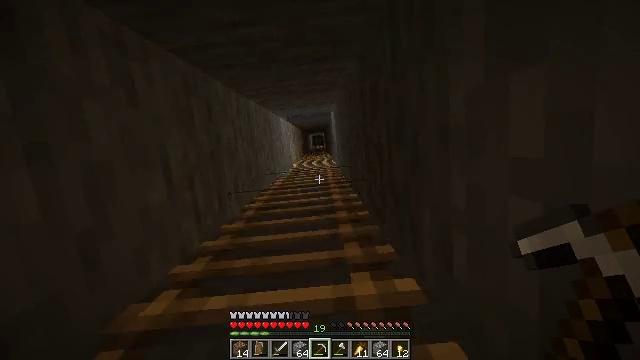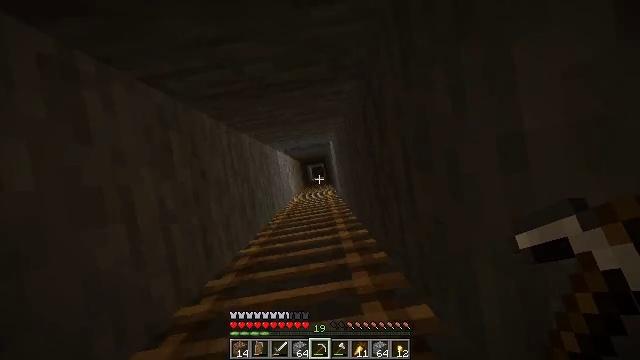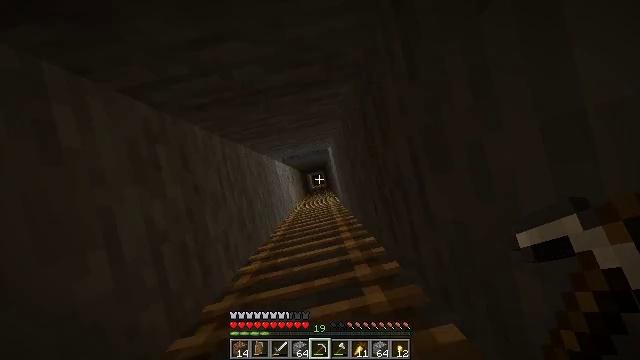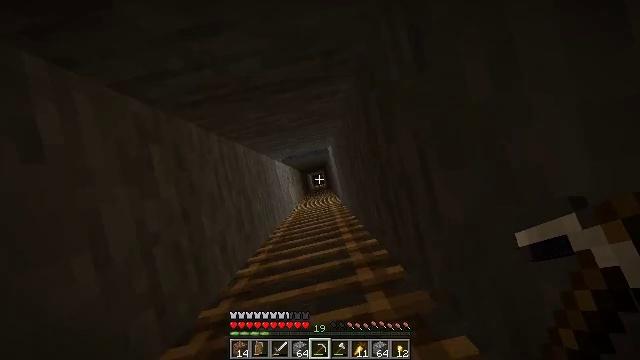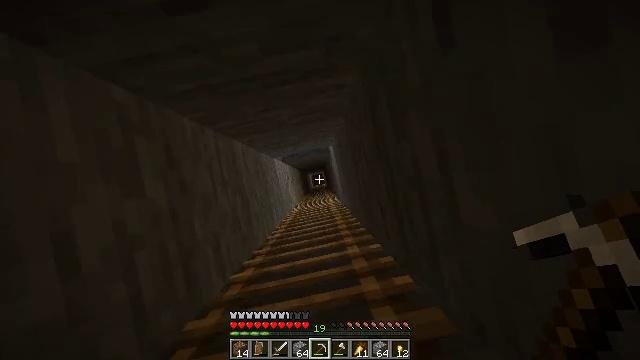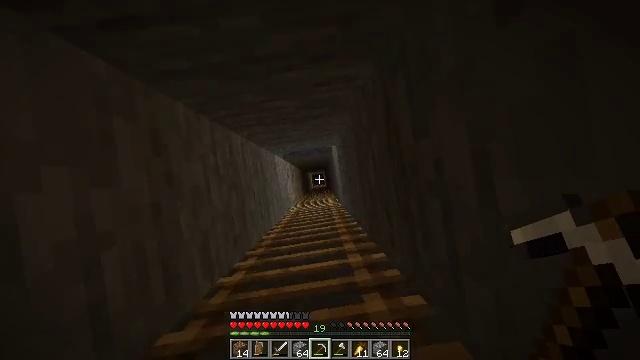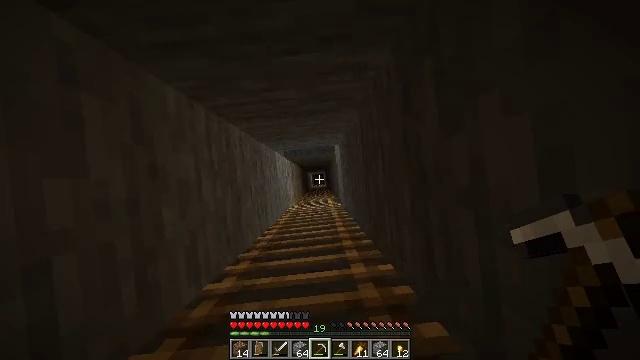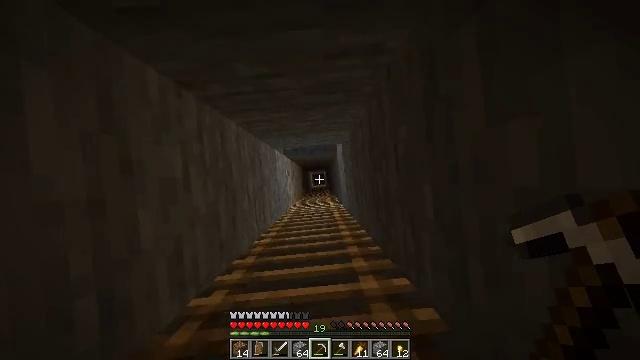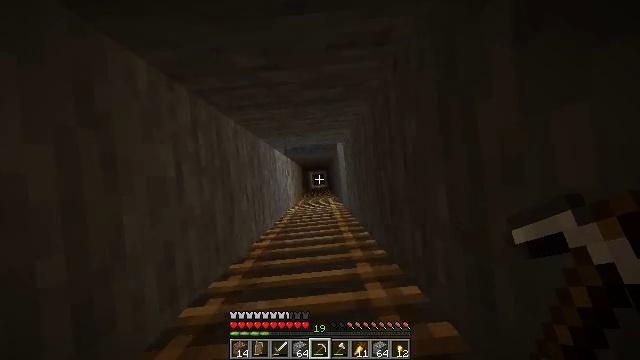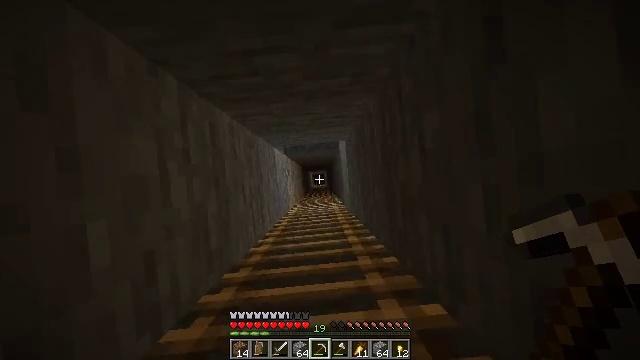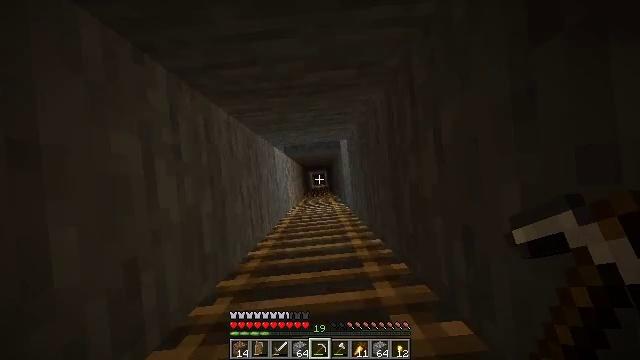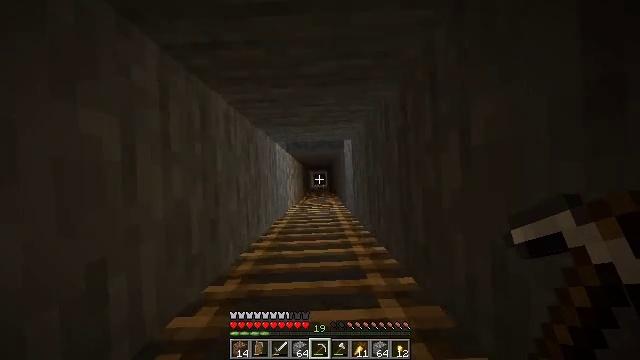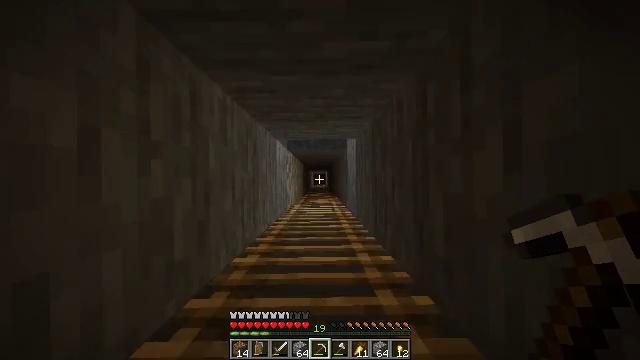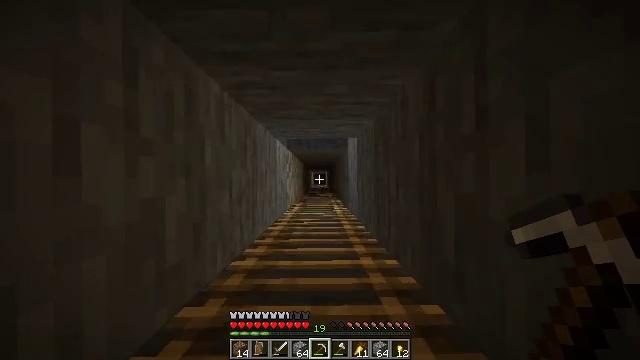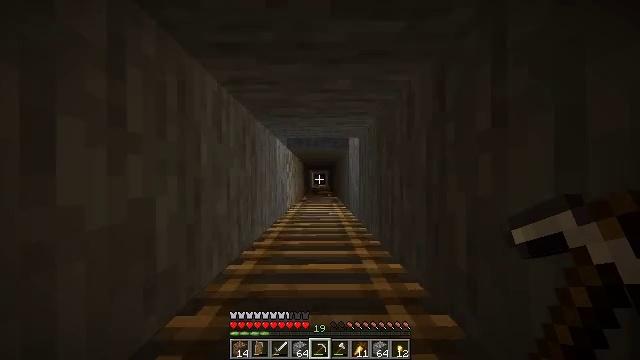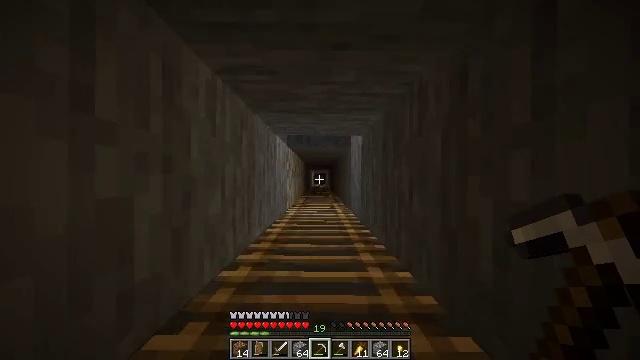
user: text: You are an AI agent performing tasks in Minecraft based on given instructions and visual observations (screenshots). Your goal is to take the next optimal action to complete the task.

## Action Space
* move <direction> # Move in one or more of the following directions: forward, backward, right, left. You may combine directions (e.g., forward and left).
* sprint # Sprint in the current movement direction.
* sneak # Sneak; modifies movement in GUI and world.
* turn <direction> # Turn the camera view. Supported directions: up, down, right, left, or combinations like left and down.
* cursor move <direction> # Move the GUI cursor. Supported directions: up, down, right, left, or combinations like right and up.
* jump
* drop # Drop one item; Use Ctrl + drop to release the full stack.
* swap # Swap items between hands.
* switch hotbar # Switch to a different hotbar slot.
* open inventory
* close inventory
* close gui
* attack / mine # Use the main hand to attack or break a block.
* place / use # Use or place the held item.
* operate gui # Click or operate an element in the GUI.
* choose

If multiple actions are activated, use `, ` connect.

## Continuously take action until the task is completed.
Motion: motion action
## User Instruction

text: Use iron ingots to craft an iron block.
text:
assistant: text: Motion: move forward, turn left and up
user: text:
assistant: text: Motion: move forward, turn left and up
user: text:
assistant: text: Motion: move forward, sprint
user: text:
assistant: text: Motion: move forward, sprint, turn right and up
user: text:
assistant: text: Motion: move forward, sprint, turn right and up
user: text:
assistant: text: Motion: move forward, sprint, turn right
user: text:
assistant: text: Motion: move forward, sprint
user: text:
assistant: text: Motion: move forward
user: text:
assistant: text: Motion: move forward
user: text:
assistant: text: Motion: move forward
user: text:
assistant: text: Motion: move forward, turn right
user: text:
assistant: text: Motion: move forward, turn right
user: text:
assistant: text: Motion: move forward
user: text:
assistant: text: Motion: move forward, sprint
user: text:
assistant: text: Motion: move forward, sprint
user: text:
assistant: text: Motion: move forward, sprint
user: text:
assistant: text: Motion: move forward, sprint, turn right
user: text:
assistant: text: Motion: move forward, sprint, turn right
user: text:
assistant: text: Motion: move forward
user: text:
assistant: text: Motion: move forward
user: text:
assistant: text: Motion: move forward
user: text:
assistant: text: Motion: move forward
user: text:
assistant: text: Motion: move forward
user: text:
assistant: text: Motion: move forward
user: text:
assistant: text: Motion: move forward
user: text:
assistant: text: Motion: move forward
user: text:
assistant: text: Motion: move forward, sprint
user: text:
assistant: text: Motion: move forward, sprint
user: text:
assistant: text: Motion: move forward, sprint
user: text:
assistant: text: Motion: move forward, sprint